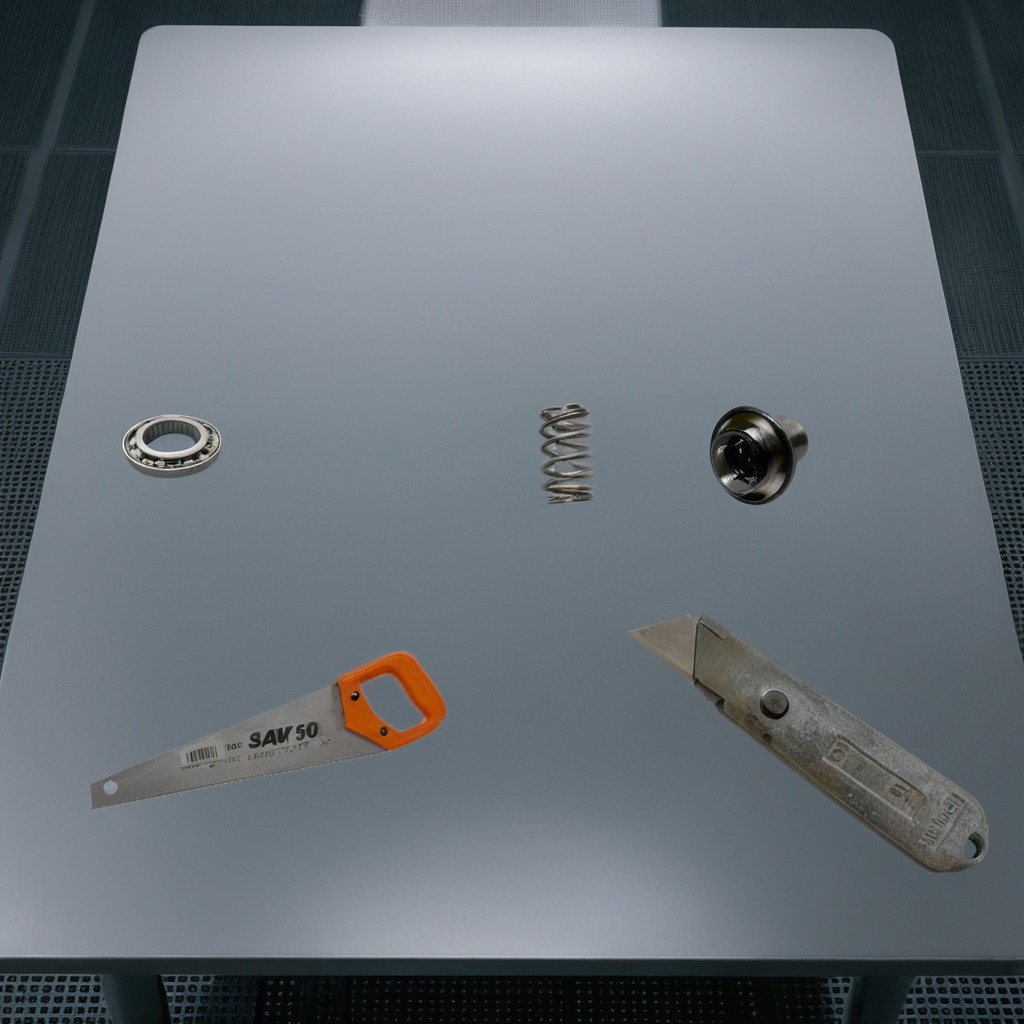
A ball bearing, a utility knife, a machine screw, a coiled metal spring, and a handheld metal saw are lying on the table.